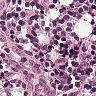
Metastatic tissue present: no